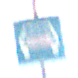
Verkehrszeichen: Kraftfahrstrasse
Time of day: MorningAfternoon
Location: Outdoor (Nature)
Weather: Overcast
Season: Winter
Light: Natural